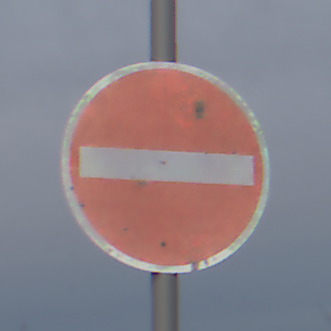
Verkehrszeichen: VerbotDerEinfahrt
Umgebung: Outdoor, Suburban
Tageszeit: MorningAfternoon
Wetter: Overcast
Licht: Natural
Jahreszeit: NotSpecified
Kontrast: LowContrast